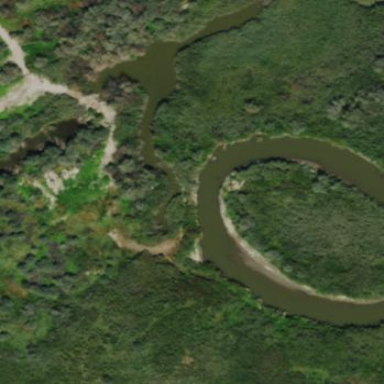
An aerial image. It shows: Oxbow water feature in natural setting.